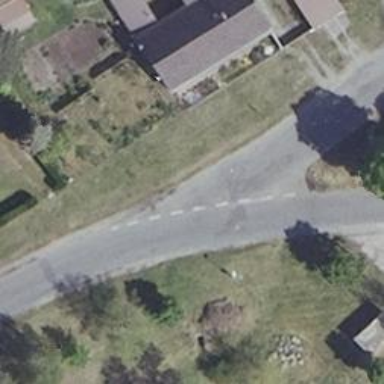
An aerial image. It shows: Secondary road.